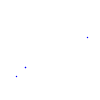
Particle: pion